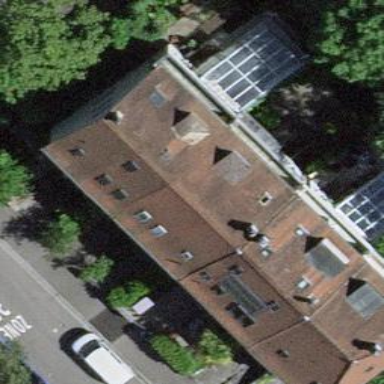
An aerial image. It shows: Terrace building.